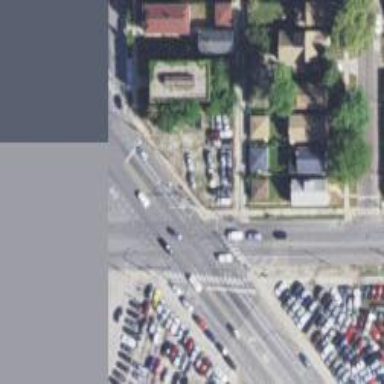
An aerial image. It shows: Crossing on the footway with zebra markings.